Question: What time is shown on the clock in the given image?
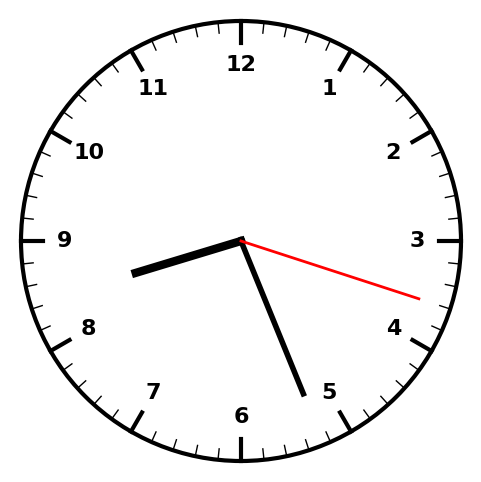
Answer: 08:26:18